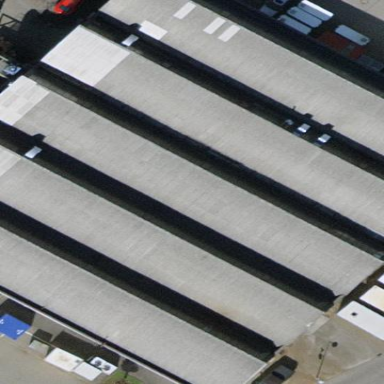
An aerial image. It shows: Industrial building.